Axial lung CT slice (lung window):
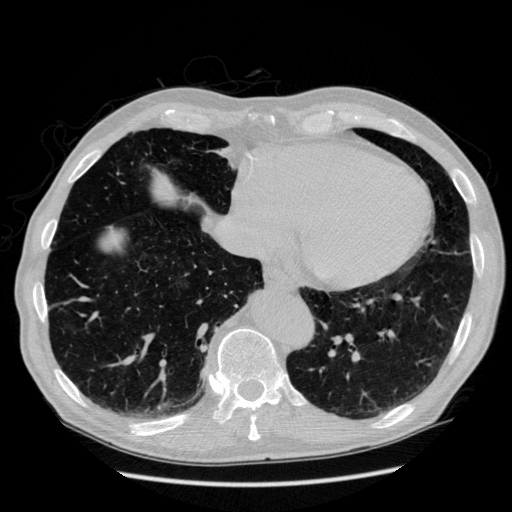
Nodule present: no